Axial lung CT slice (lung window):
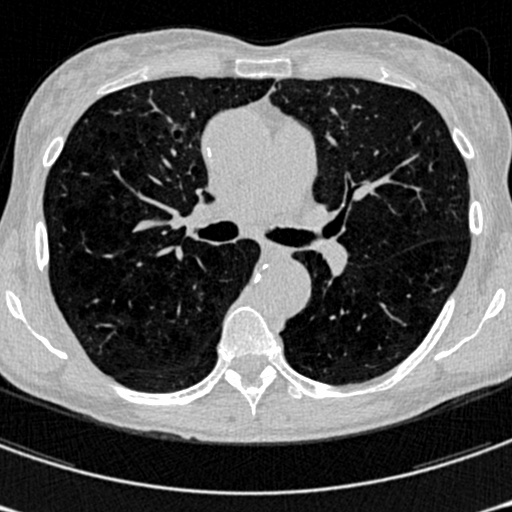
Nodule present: no